Question: I am trying to set the score in a game but it isn't doing anything at the moment.
I have declared a score variable:
'''
static int score = 0;
'''
When an answer is shown in another textview as "Correct" I want the score to increment and show this in another textfield which will be for the score.
So far I have tried this:
'''
public void score(){
check.getText();
if(check.equals("Correct")){
score++;
Score.setText(String.valueOf(score));
}
'''
check is a Textfield which shows Correct or Incorrect. Score is another textfield.
and then I put the method score() into an onclick, but this doesn't update the textfield.
I would appreciate any advice on this.
Thanks
Edit:

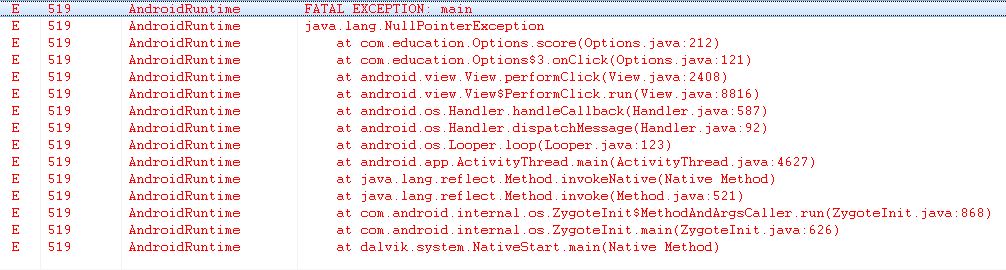
Answer: '''
check.equals("Correct")
'''
should be
'''
check.getText().equals("Correct")
'''